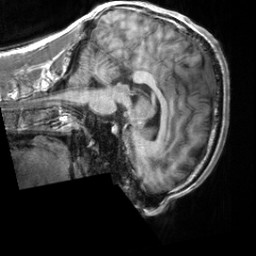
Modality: T1w
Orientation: sagittal
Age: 27
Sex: male
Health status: healthy
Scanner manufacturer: siemens
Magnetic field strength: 3 T
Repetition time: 2 s
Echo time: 0.00232 s